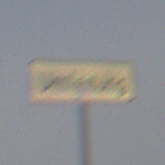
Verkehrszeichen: Umleitungsankuendigung
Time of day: MorningAfternoon
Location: Outdoor (Nature)
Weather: PartlyCloudy
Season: NotSpecified
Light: Natural